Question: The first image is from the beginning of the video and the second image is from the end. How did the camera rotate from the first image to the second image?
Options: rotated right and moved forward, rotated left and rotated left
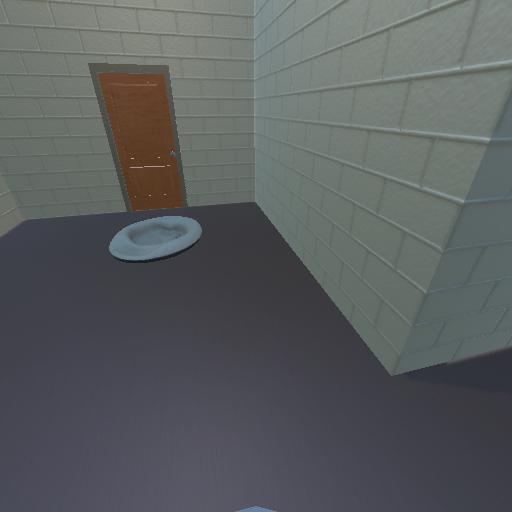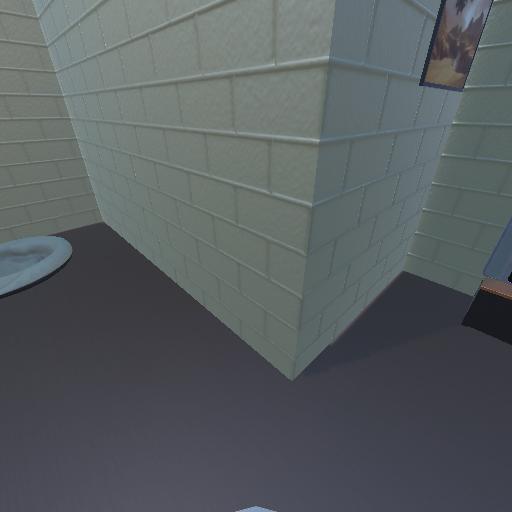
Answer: rotated right and moved forward